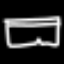
Label: pants